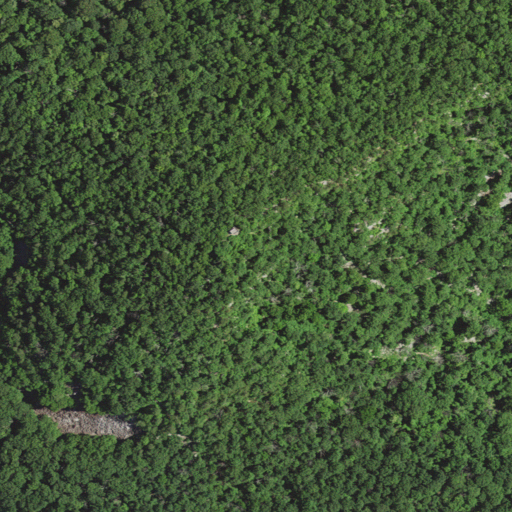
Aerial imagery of mountain in Virginia named Kennedy Peak containing deciduous forest and mixed forest